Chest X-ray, PA view. Patient: 57 years old, sex M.
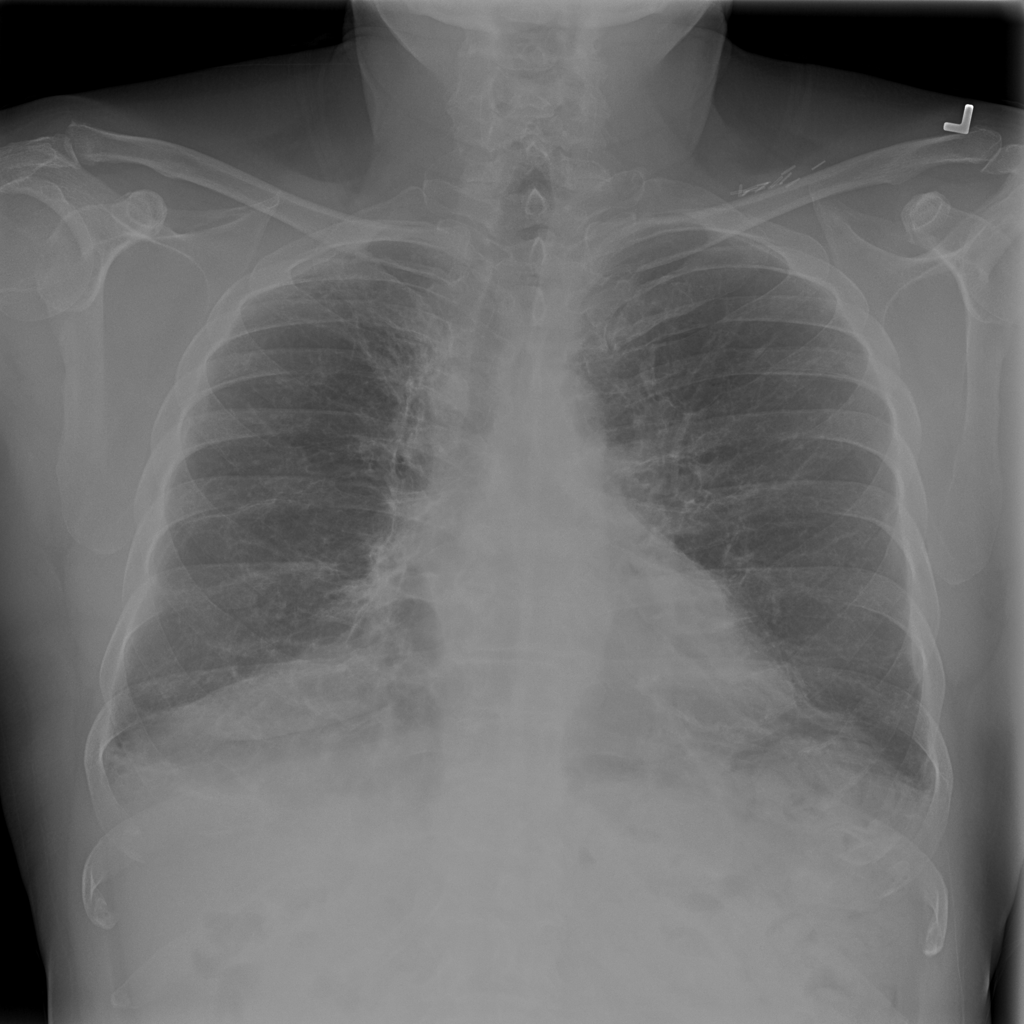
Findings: No Finding